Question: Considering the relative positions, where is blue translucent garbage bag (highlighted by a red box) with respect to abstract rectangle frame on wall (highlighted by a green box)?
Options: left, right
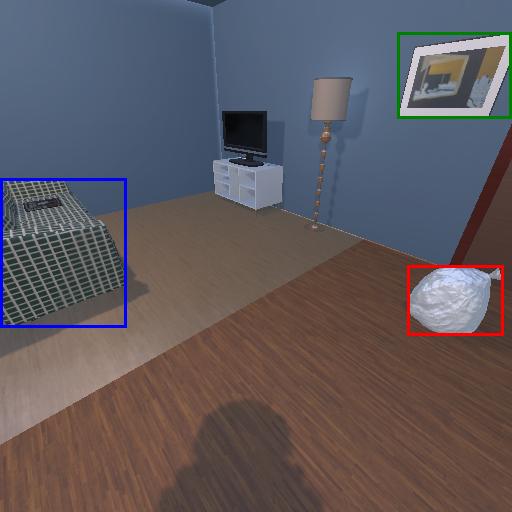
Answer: left